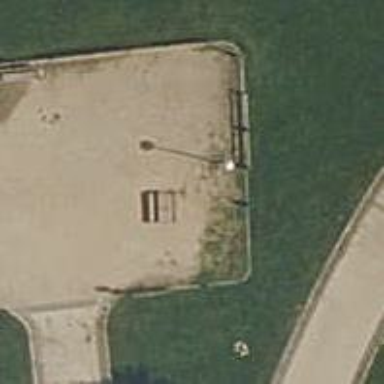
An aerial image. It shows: Brown bench.